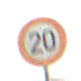
Verkehrszeichen: Geschwindigkeit20
Umgebung: Outdoor, Suburban
Tageszeit: MorningAfternoon
Wetter: Overcast
Licht: Natural
Jahreszeit: NotSpecified
Kontrast: LowContrast